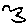
Label: bird